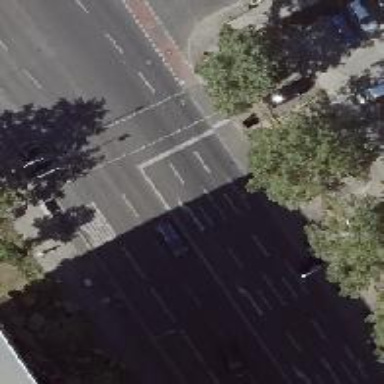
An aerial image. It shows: Secondary road with asphalt surface. It has separate cycle track and sidewalks on both sides.